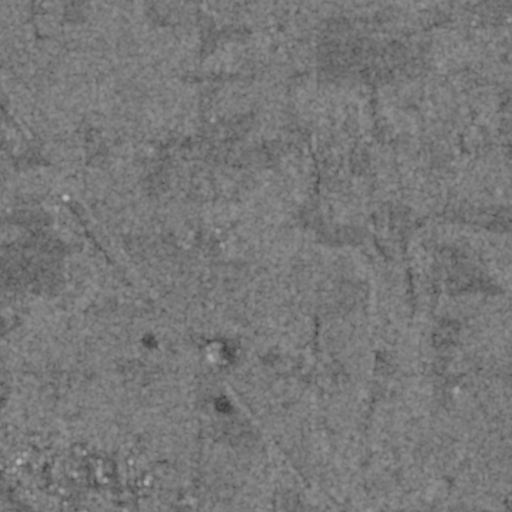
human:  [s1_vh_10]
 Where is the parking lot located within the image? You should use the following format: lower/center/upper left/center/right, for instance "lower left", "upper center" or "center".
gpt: The parking lot is located in the lower center of the image.
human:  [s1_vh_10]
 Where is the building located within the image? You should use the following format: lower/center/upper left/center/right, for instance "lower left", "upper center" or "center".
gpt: The building is located in the lower left of the image.
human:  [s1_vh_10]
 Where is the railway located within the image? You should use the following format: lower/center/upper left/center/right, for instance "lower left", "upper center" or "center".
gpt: The railway is located in the lower left of the image.
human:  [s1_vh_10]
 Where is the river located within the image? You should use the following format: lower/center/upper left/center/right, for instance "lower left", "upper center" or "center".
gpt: The river is located in the lower left of the image.
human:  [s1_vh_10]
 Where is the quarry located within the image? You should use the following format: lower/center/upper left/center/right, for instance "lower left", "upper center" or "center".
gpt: There is no quarry in the image.

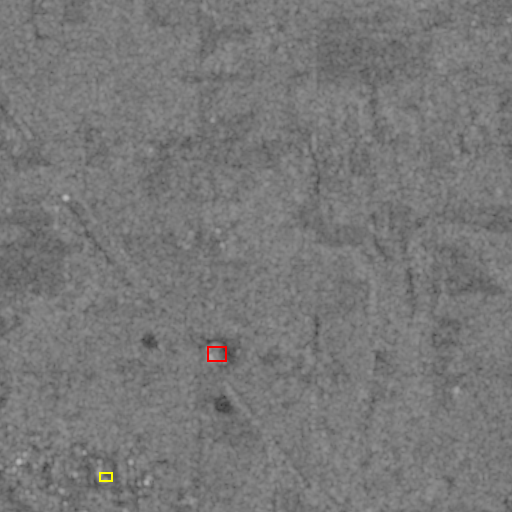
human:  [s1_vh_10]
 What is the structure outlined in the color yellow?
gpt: The structure outlined in yellow is a building.
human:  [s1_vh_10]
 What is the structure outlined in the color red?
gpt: The structure outlined in red is a building.
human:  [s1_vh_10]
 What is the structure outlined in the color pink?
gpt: There is no pink outline.